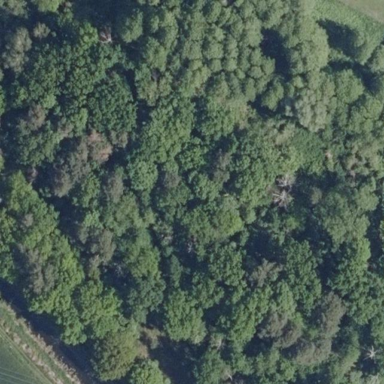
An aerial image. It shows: Forest area.